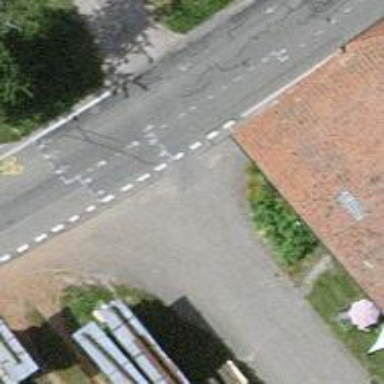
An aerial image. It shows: Bus stop with designated public transport stop position.